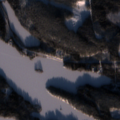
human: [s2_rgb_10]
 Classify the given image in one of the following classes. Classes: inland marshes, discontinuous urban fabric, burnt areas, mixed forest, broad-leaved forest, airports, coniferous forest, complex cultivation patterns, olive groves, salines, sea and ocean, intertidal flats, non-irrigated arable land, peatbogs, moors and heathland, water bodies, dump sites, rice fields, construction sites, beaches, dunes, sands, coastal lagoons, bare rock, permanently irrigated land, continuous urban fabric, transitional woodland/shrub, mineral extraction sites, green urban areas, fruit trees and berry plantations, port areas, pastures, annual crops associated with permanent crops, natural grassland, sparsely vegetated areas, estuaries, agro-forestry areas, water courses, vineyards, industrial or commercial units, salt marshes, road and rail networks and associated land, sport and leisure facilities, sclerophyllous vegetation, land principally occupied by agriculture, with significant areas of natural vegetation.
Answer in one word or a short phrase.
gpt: coniferous forest, mixed forest, water bodies